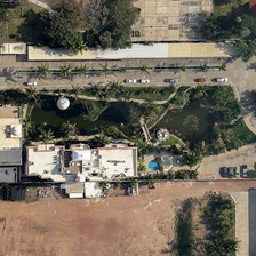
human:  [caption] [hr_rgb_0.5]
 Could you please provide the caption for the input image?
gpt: there are many on both sides of the street and the coconut .

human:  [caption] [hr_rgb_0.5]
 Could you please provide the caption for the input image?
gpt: the road has a lot of running vehicles .

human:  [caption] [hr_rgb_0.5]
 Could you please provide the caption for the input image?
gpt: Building around some white roof.

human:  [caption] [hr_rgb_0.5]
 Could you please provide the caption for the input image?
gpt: there are green plants, there are a few car parked on the side of the road .

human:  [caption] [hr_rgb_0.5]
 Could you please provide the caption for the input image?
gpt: Around several white roofs of the building.